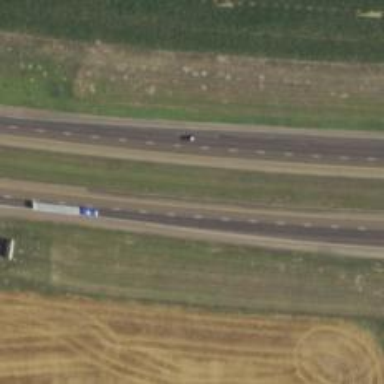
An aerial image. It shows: Road with dash markings.